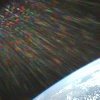
Label: sunburn